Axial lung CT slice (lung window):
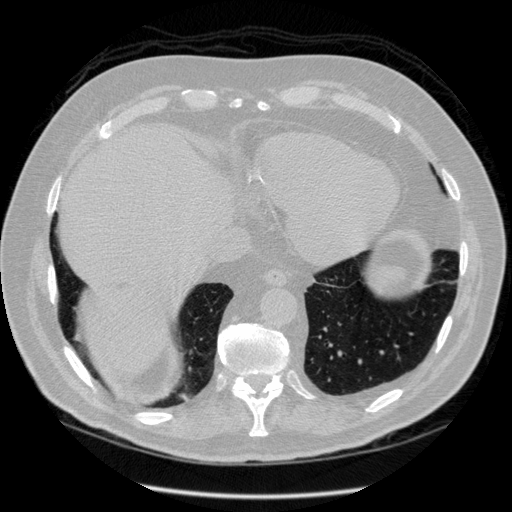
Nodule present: no